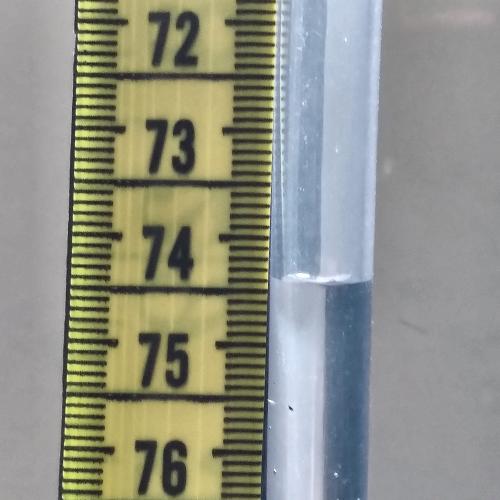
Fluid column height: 74.4 cm